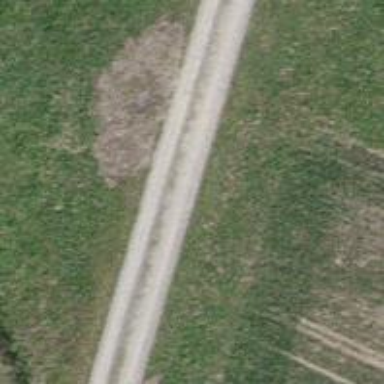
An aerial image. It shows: Gravel track with grade2 quality.